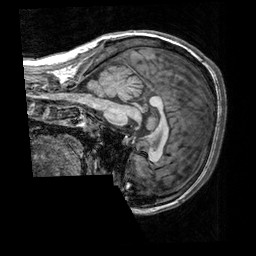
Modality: T1w
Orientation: sagittal
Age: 21
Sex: female
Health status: healthy
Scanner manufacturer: siemens
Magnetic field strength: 3 T
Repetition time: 2.3 s
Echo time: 0.00303 s